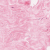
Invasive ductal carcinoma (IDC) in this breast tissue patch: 0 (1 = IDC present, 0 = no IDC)